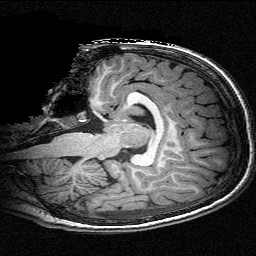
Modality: T1w
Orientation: sagittal
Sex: female